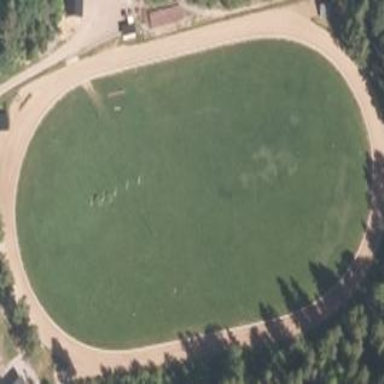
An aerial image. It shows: Track used for dog racing situated on leisure land.